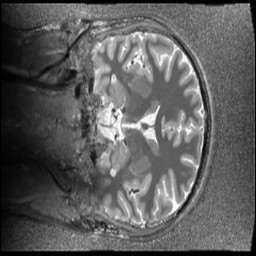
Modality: T1map
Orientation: coronal
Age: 27
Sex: male
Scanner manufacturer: siemens
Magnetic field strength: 6.98 T
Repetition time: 6 s
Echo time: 0.00283 s